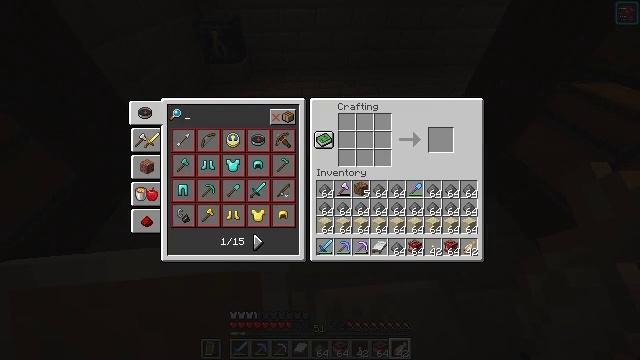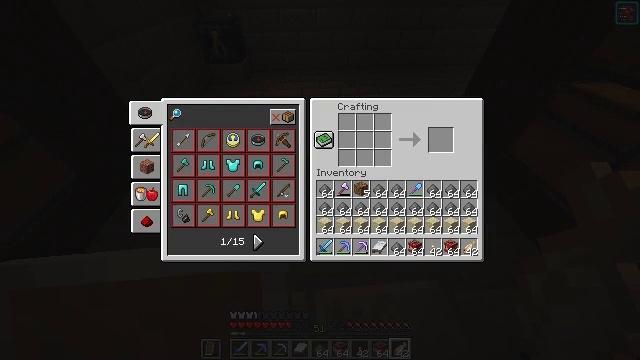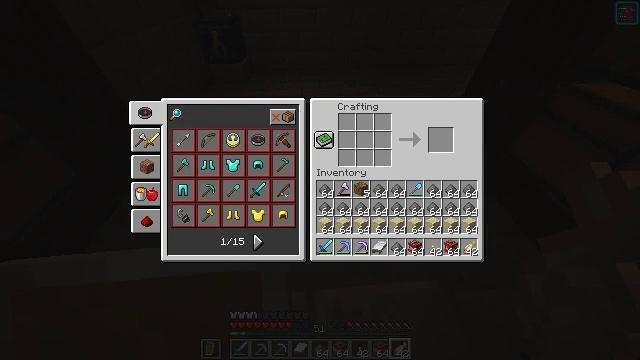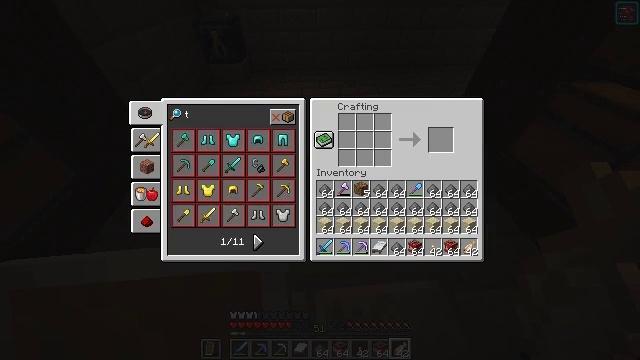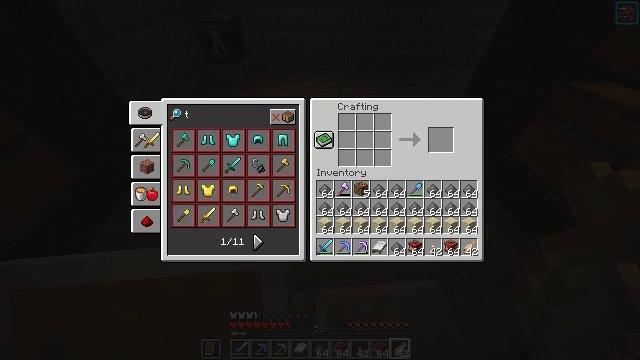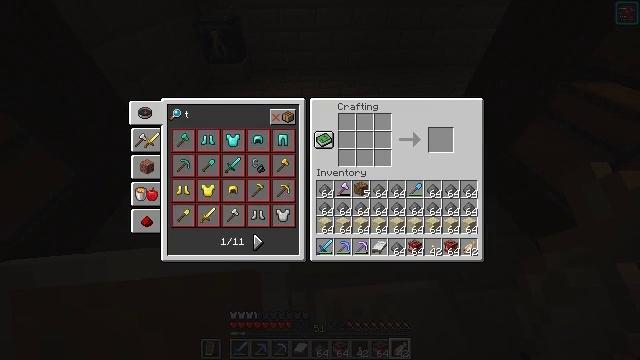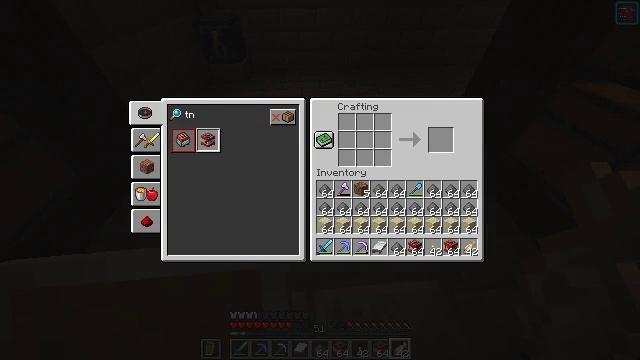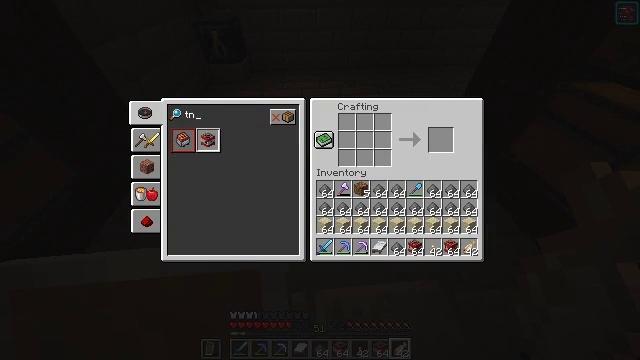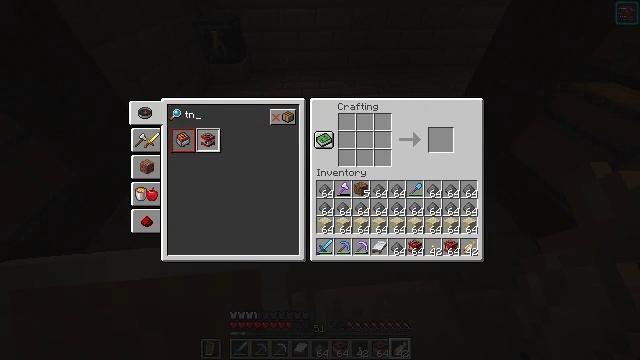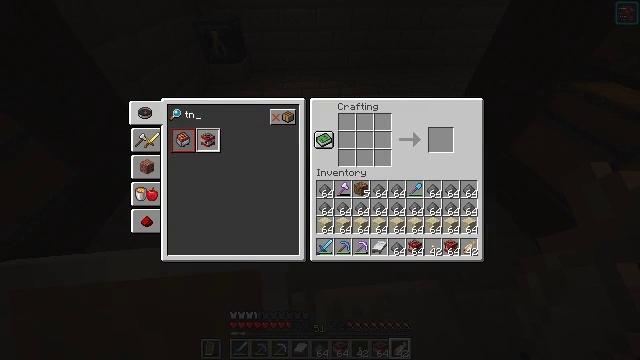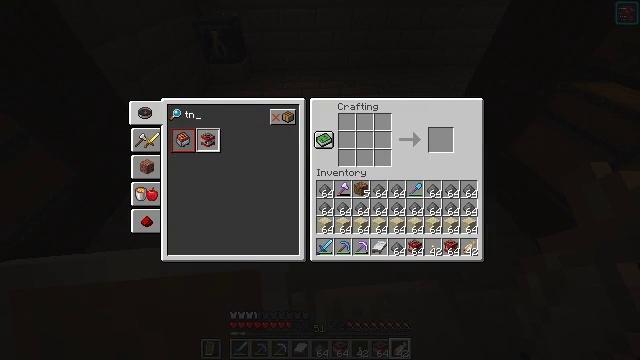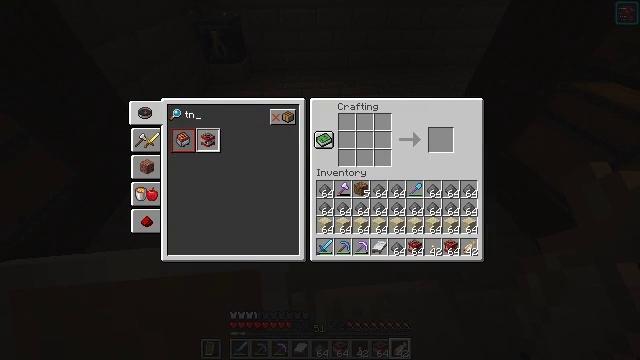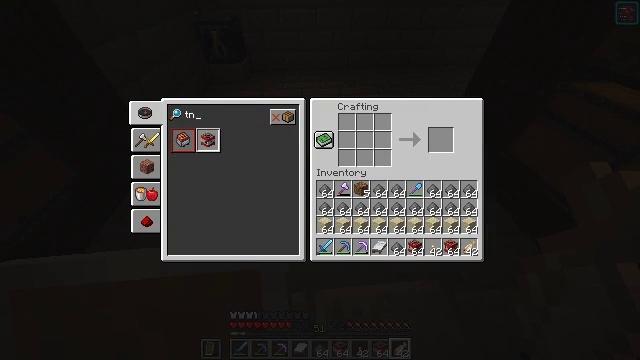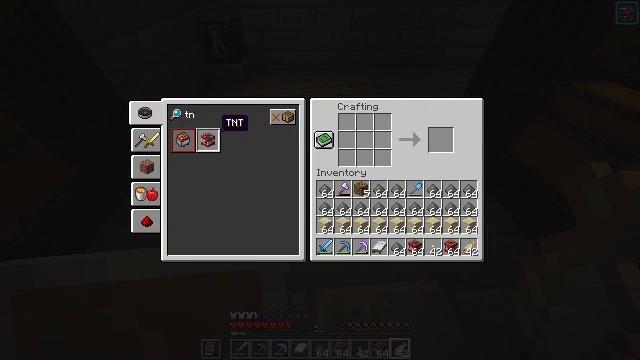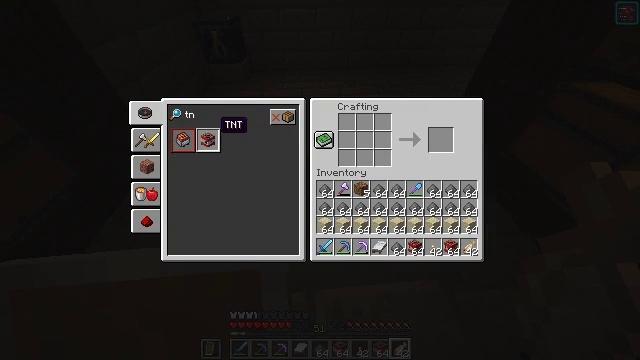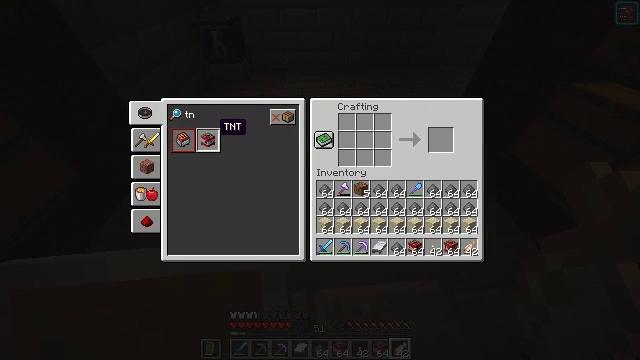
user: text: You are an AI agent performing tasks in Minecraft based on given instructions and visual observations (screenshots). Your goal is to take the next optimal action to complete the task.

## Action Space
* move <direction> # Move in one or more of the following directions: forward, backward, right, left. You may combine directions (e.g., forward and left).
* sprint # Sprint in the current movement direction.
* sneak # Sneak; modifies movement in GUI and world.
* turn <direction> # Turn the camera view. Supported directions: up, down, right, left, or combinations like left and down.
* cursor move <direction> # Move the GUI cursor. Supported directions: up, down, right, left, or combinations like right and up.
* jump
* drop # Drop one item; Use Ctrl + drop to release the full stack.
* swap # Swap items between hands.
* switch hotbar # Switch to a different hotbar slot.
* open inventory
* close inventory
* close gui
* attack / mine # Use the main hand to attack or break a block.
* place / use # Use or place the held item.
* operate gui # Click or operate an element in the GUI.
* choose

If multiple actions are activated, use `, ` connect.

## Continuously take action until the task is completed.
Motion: motion action
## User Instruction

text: Use gunpowder and sand to craft TNT.
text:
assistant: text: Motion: no_op
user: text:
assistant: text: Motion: no_op
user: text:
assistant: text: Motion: no_op
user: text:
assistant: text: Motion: no_op
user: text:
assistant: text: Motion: no_op
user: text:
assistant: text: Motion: no_op
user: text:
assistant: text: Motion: no_op
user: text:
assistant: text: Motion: no_op
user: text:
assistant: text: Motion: cursor move down
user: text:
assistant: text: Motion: no_op
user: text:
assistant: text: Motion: no_op
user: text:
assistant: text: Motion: no_op
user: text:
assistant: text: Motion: no_op
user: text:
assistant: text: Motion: no_op
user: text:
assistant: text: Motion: no_op
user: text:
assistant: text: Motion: no_op
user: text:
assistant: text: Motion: no_op
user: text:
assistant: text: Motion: sneak
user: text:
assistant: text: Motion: sneak
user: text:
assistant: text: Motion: sneak
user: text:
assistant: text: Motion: sneak, operate gui
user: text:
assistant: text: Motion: sneak, operate gui
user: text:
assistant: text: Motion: sneak
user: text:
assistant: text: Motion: sneak, cursor move right
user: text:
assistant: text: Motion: sneak, cursor move right
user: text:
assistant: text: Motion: sneak, cursor move right and up
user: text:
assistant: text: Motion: sneak, cursor move right
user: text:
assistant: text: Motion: sneak, cursor move right
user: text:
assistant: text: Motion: sneak, cursor move right
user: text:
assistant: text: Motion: sneak